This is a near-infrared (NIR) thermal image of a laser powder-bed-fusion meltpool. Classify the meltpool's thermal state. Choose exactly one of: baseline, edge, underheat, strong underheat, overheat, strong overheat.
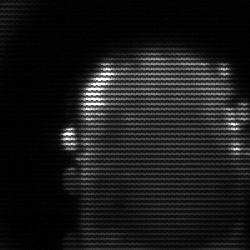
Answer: baseline